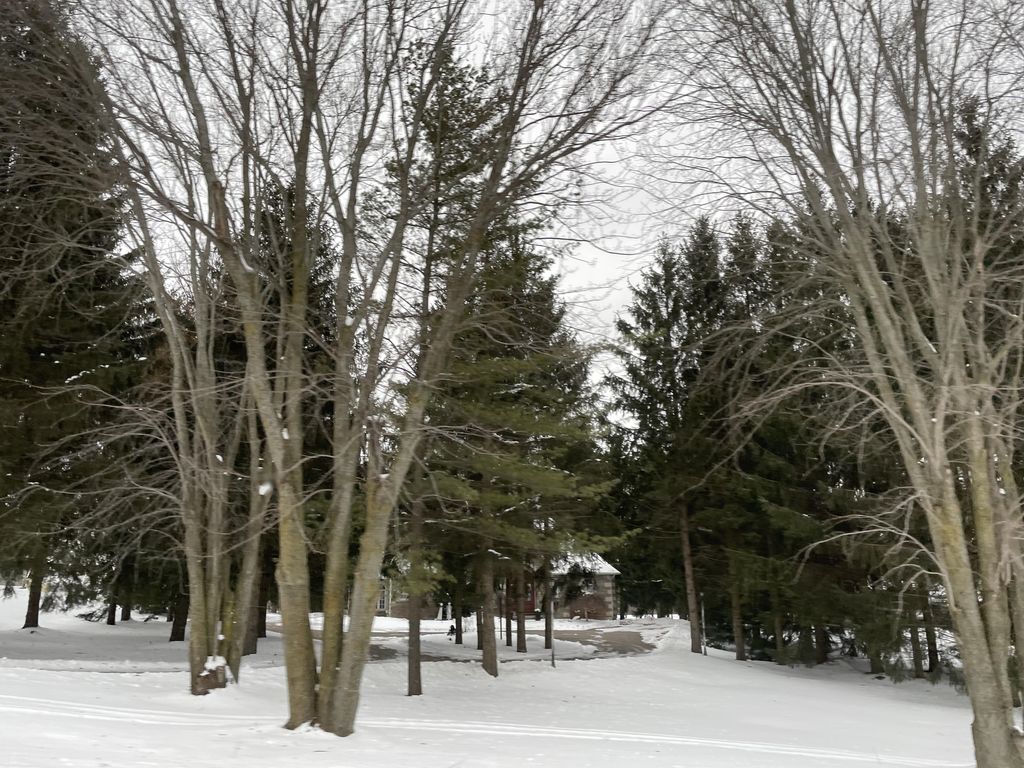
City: kitchener-waterloo